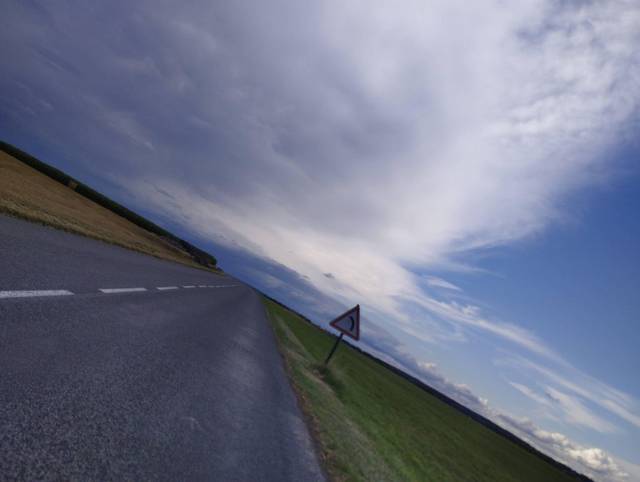
Region: France
Coordinates: 50.319, 2.799